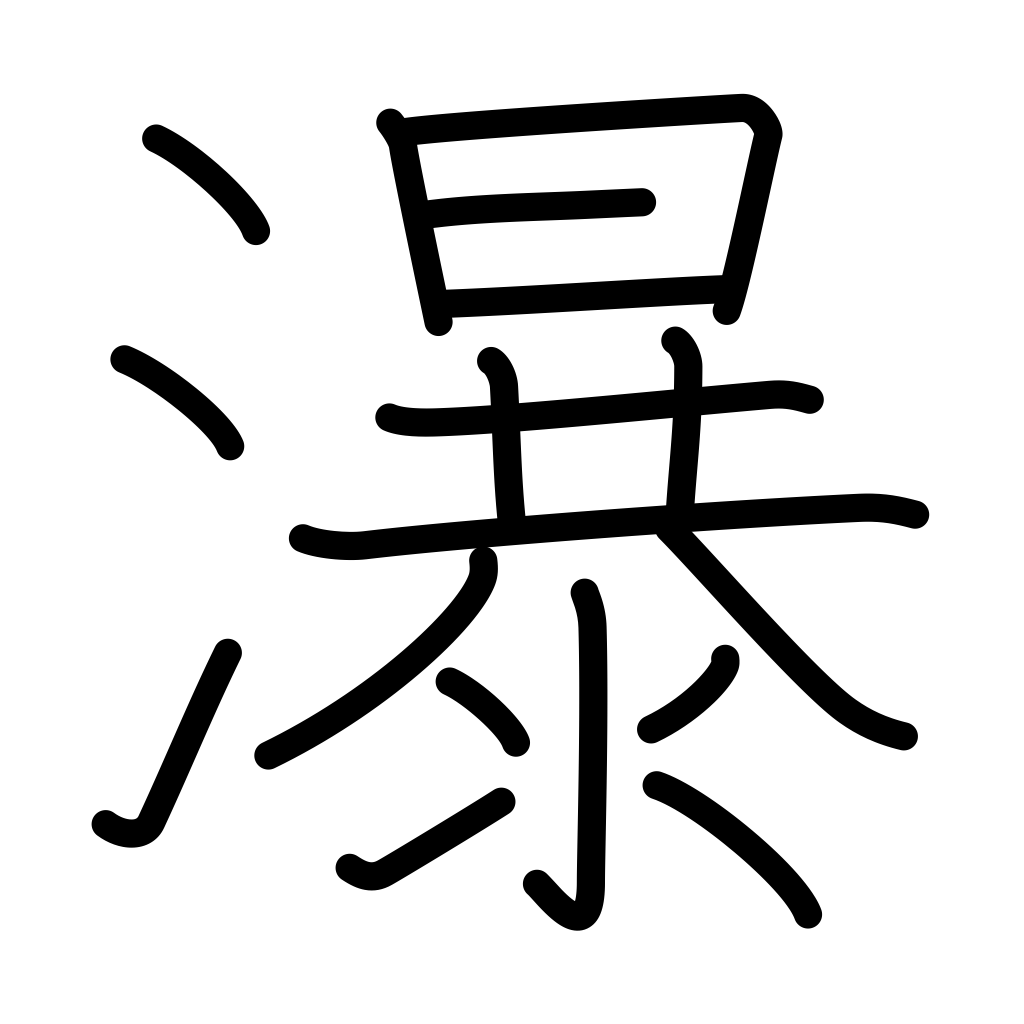
Meaning: waterfall